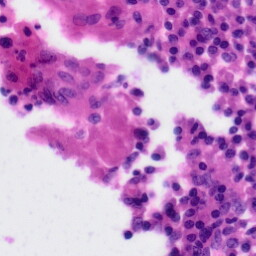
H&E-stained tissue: Tonsil